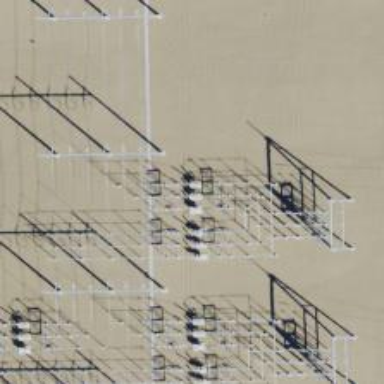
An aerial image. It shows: Switch for power supply.